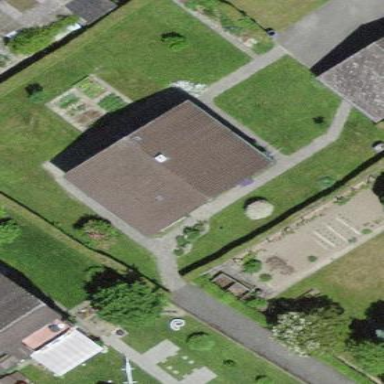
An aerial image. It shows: Residential building.